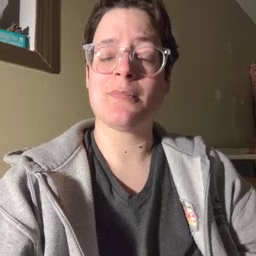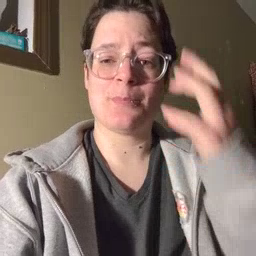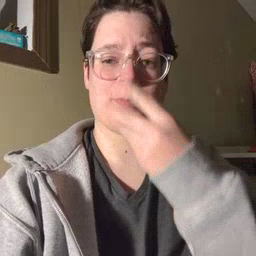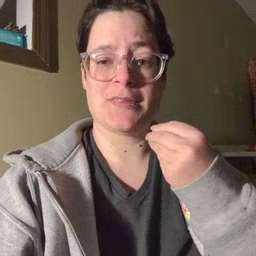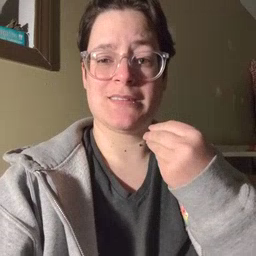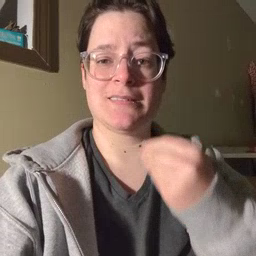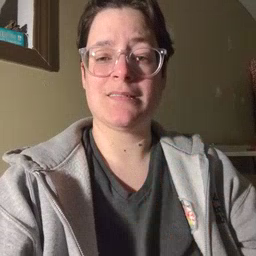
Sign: pretty